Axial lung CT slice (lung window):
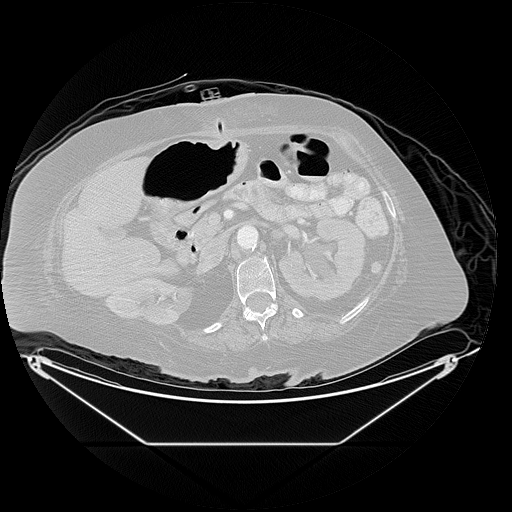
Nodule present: no